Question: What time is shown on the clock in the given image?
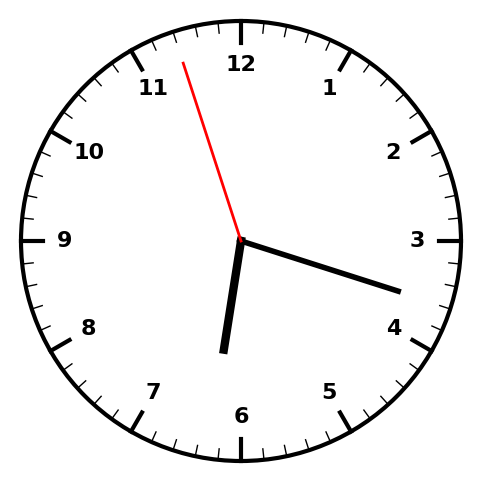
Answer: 06:17:57